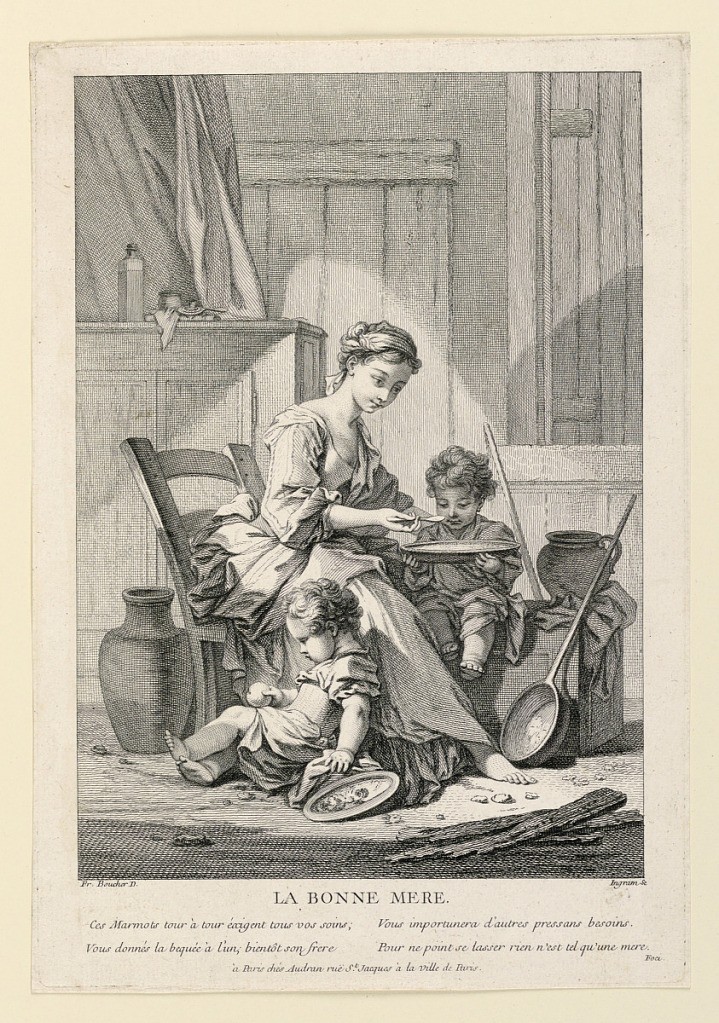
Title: La Bonne Mere
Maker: John Ingram, British, 18th century
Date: after 1755
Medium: Engraving on paper
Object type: Print
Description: A young barefooted girl is seated in a simple domestic interior, in the act of feeding a child seated on a low box besides her. Another child plays with an apple on the floor.